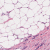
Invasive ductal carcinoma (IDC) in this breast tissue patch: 0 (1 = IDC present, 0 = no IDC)